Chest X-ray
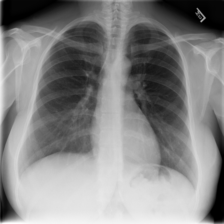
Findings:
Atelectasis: negative
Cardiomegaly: negative
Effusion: negative
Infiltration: negative
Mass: negative
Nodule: negative
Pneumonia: negative
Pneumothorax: negative
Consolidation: negative
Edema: negative
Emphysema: negative
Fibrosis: negative
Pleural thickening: negative
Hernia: negative